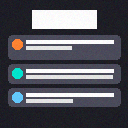
Screen state: on